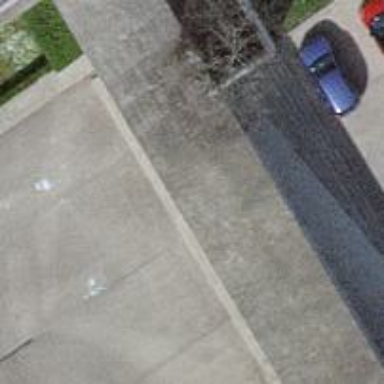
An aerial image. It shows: View of roof of building.